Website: crate-barrel
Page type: gifting
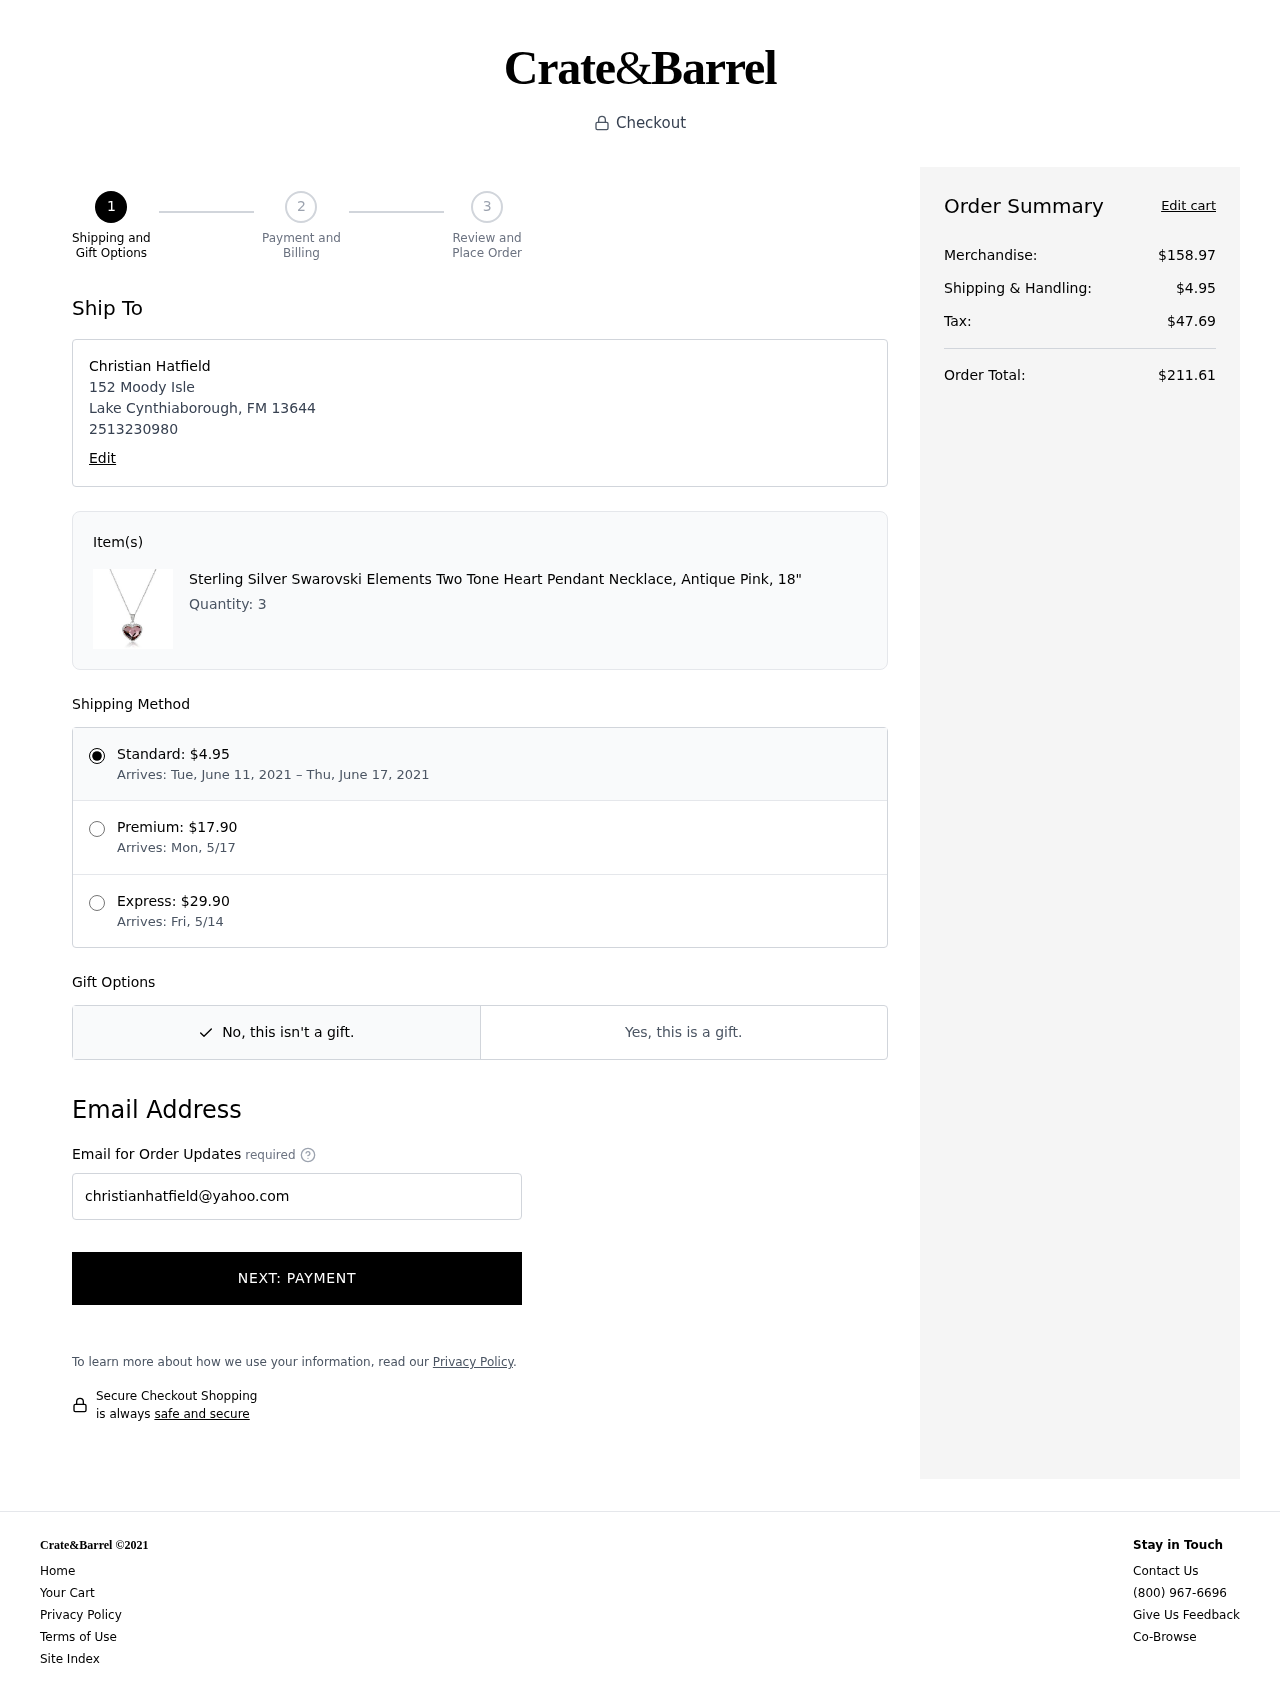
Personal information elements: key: PII_CITY
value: Lake Cynthiaborough
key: PII_FULLNAME
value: Christian Hatfield
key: PII_PHONE
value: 2513230980
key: PII_POSTCODE
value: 13644
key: PII_STATE_ABBR
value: FM
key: PII_STREET
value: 152 Moody Isle
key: PII_EMAIL
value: christianhatfield@yahoo.com
Product elements: key: PRODUCT1_NAME
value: Sterling Silver Swarovski Elements Two Tone Heart Pendant Necklace, Antique Pink, 18"
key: PRODUCT1_QUANTITY
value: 3
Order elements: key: ORDER_SHIPPING_DATE
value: June 11, 2021
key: ORDER_DELIVERY_DATE
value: June 17, 2021
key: ORDER_SUBTOTAL
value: $158.97
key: ORDER_SHIPPING_COST
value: $4.95
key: ORDER_TAX
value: $47.69
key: ORDER_TOTAL
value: $211.61